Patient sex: M
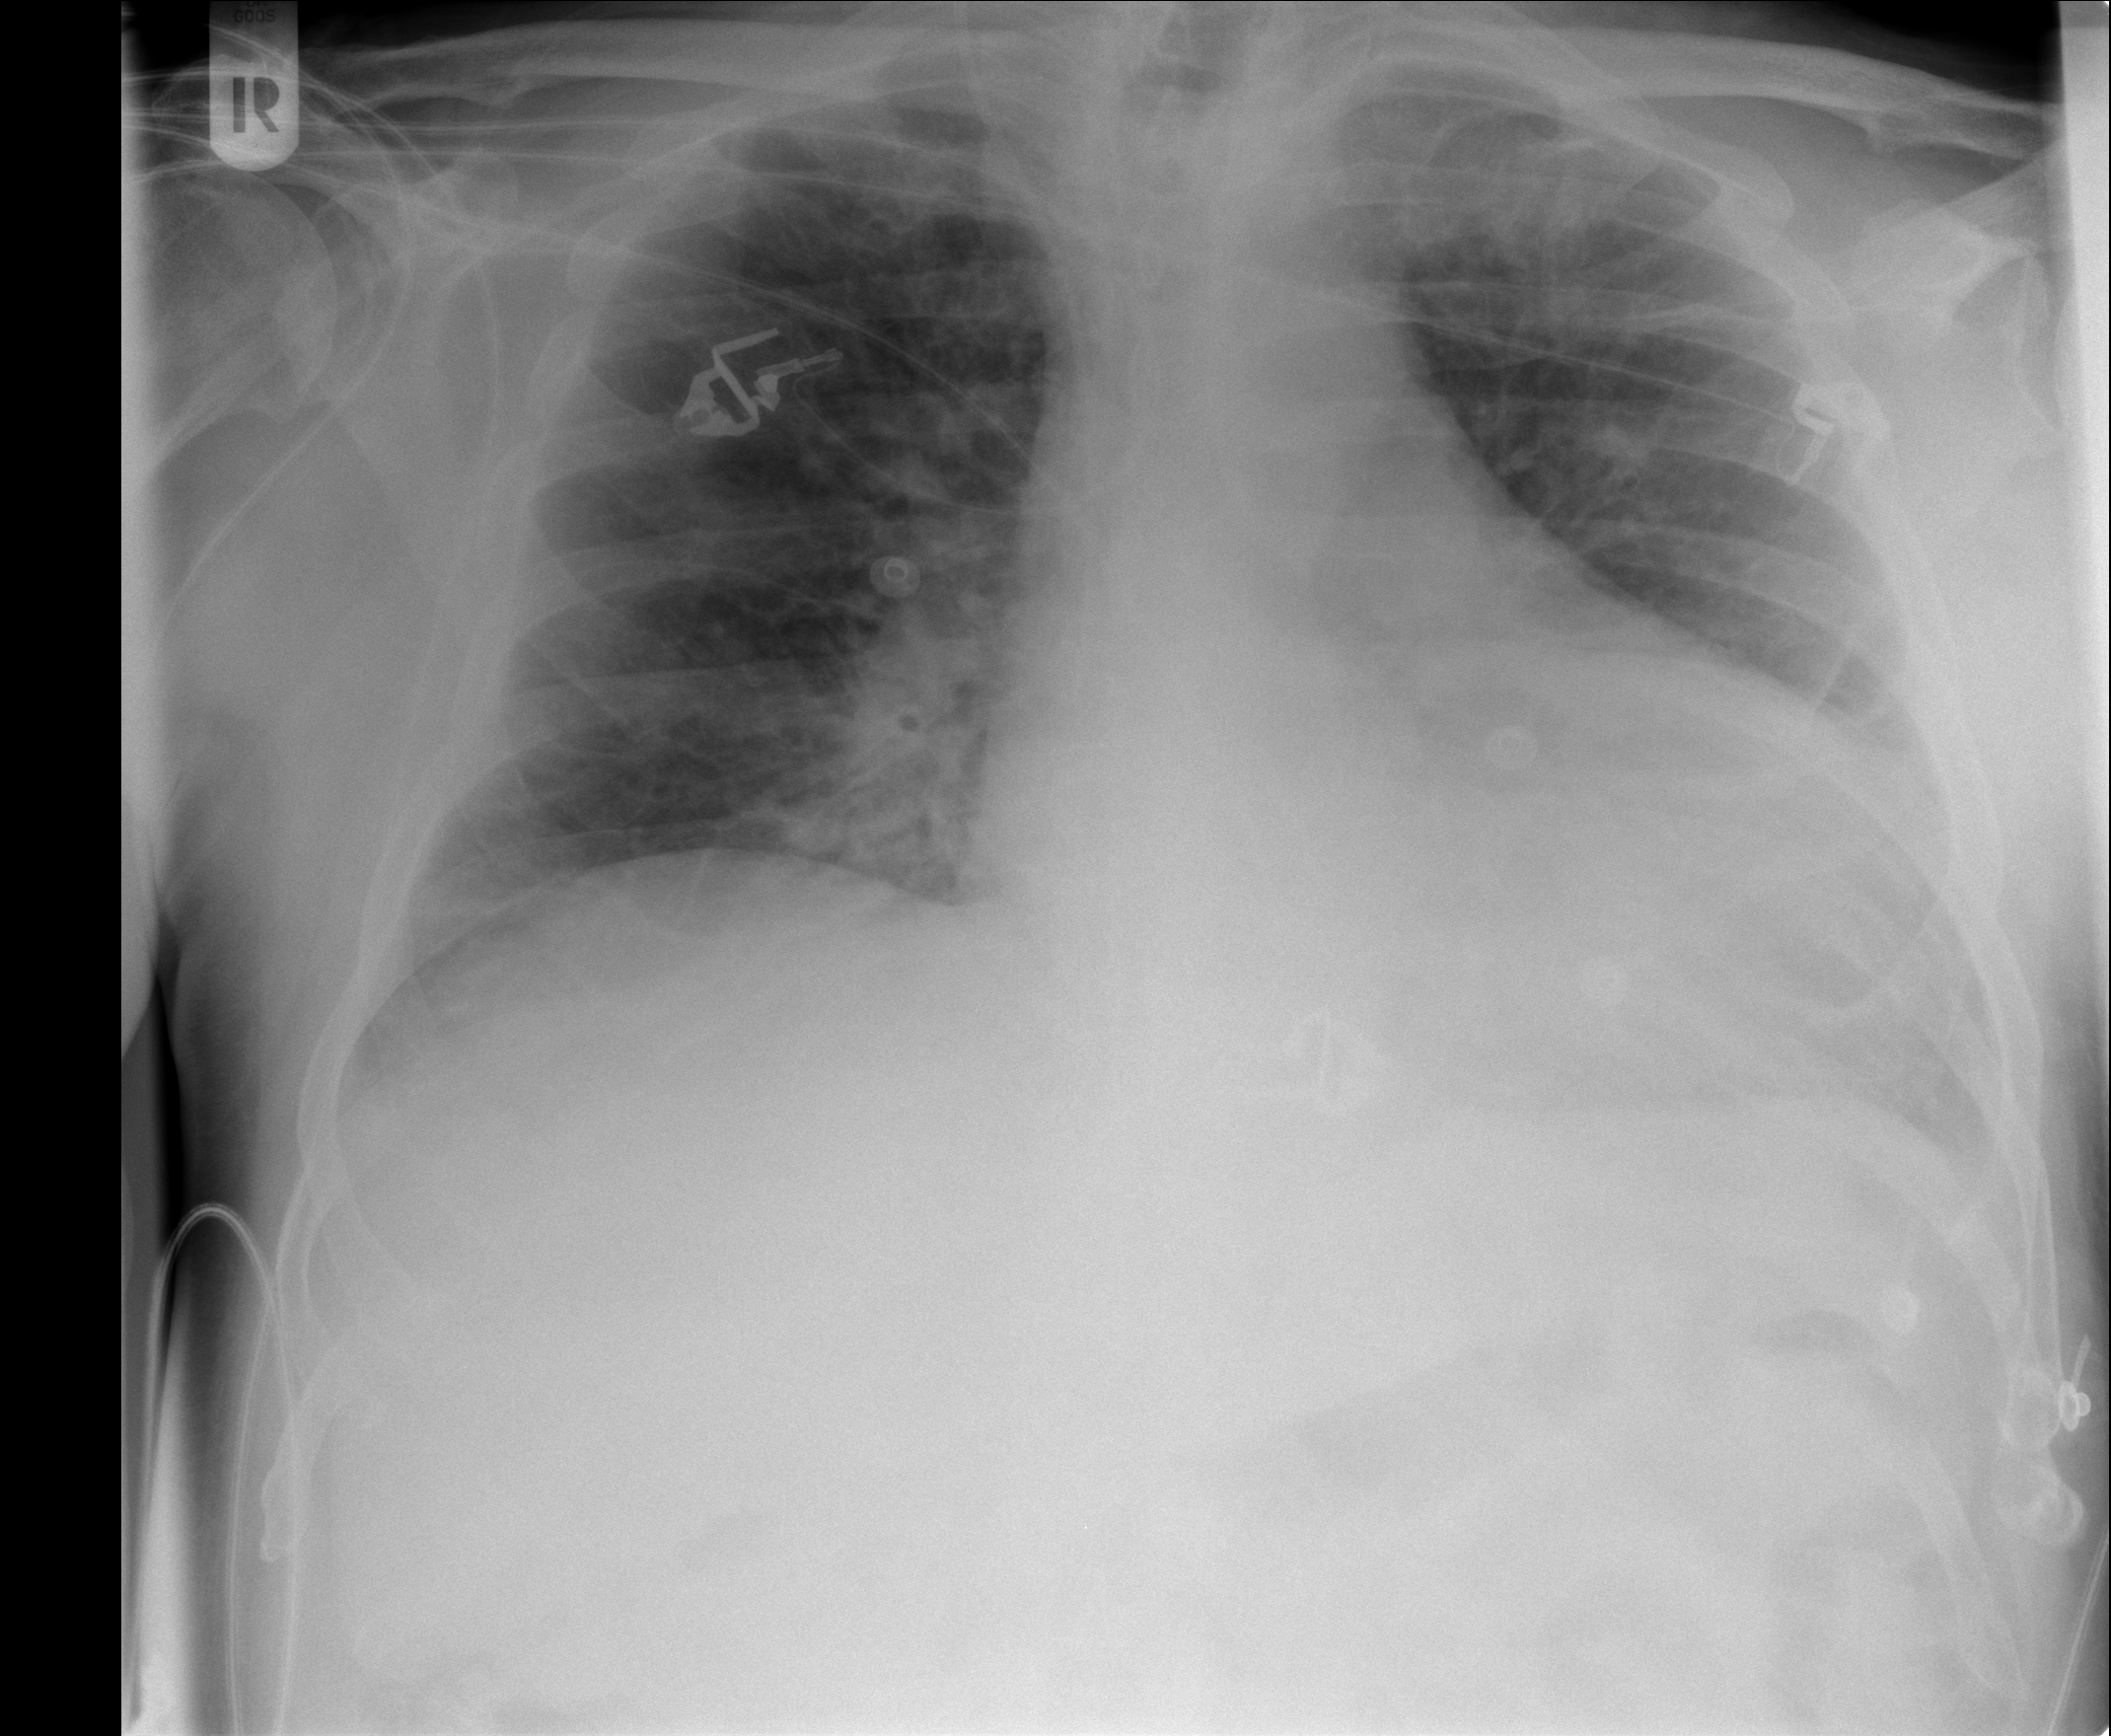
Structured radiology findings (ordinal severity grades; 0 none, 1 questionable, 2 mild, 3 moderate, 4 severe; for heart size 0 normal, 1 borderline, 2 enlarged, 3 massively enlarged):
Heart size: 2
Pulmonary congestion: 2
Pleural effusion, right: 1
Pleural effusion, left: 2
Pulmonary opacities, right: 2
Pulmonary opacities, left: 1
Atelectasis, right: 2
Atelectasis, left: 2